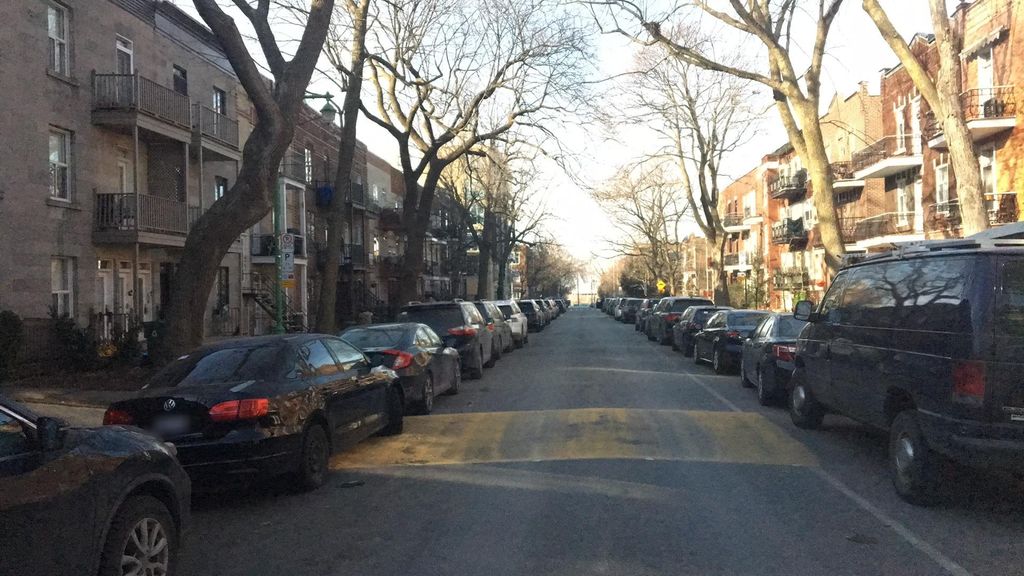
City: montreal